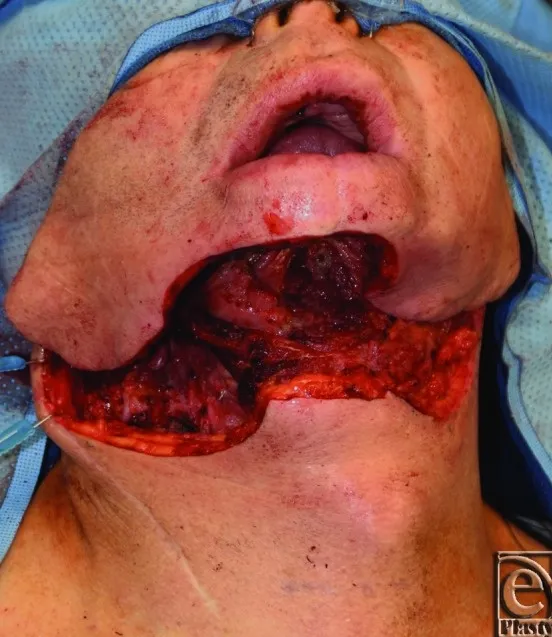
Composite oral cavity defect. Through-and-through defect following composite mandibular resection and resection of the entire chin pad.
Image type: medical_photograph (other_medical_photograph)